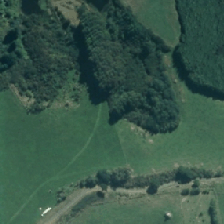
Land cover: high_producing_grassland